Field crop: maize
Growth stage: 2
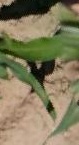
Species: maize